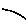
Label: line